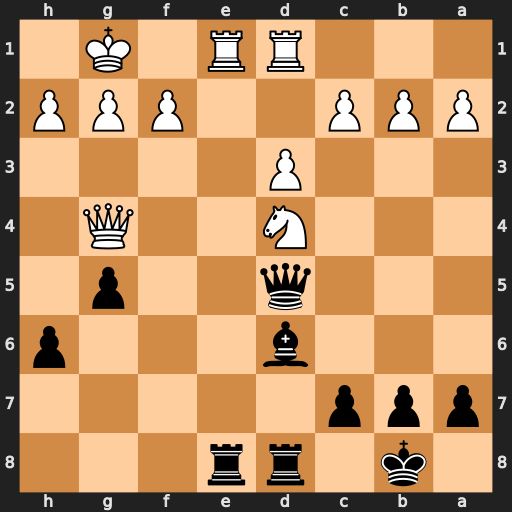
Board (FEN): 1k1rr3/ppp5/3b3p/3q2p1/3N2Q1/3P4/PPP2PPP/3RR1K1
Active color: b
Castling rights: -
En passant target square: -
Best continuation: h5 Rxe8 Bxh2+ Kxh2 hxg4